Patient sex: M
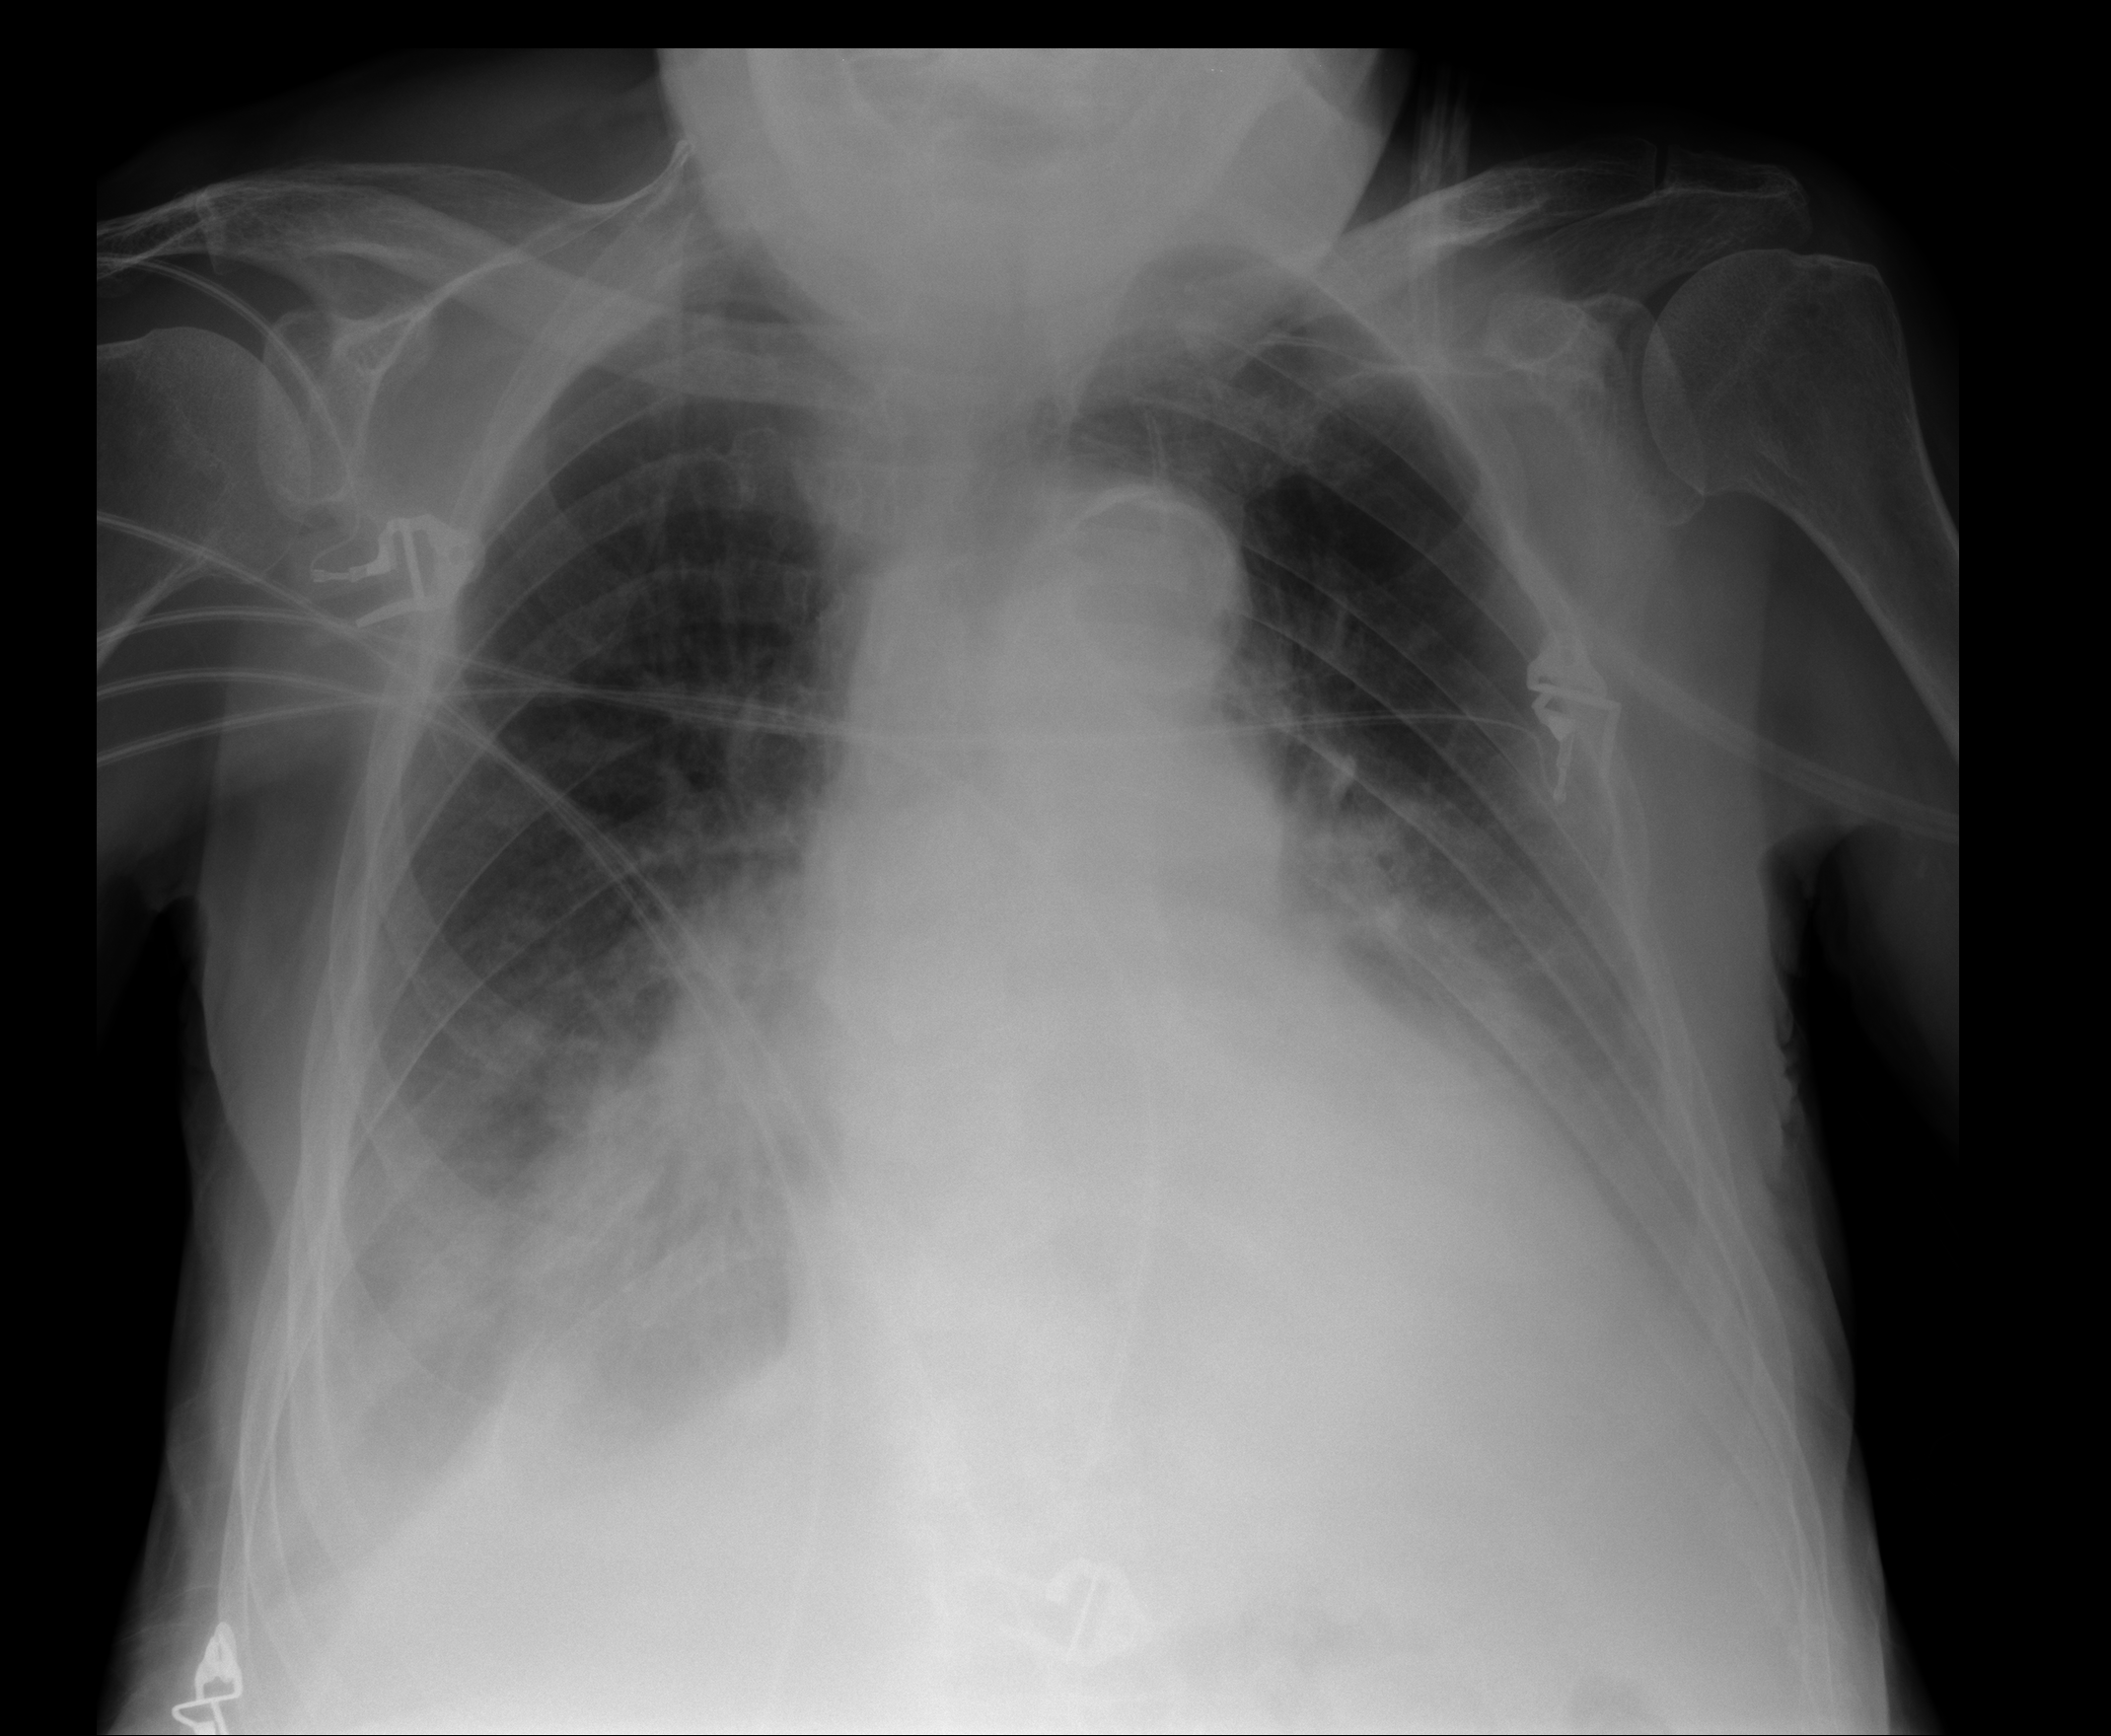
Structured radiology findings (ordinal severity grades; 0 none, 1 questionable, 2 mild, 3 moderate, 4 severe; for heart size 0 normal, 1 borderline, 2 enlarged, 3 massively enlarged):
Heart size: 2
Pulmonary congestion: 2
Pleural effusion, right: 3
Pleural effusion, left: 3
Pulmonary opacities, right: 2
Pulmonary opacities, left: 1
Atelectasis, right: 3
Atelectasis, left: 2